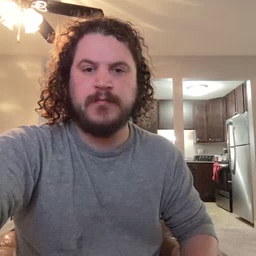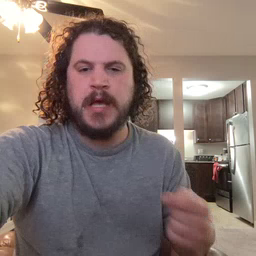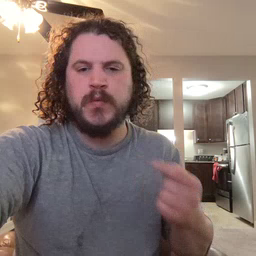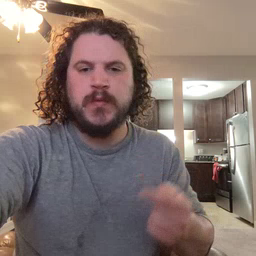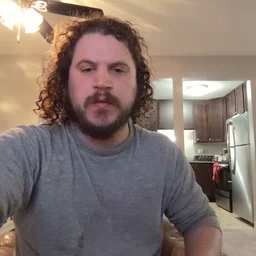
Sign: owie